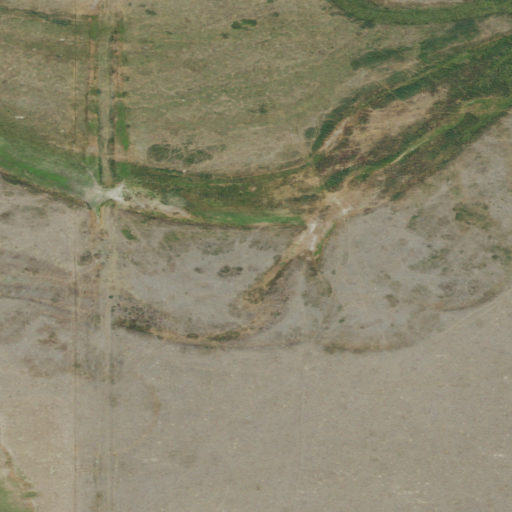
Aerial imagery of valley in Montana named Spring Coulee containing grassland, shrub, and herbaceous wetlands